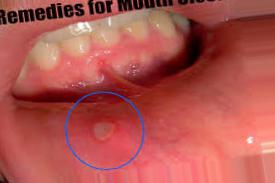
Condition: Mouth Ulcer